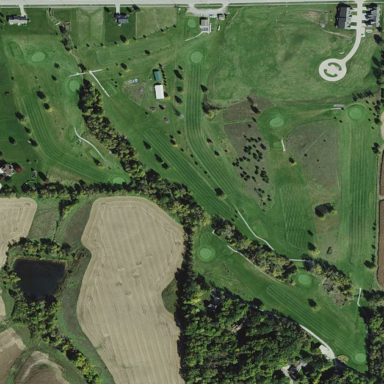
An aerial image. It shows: Golf course.